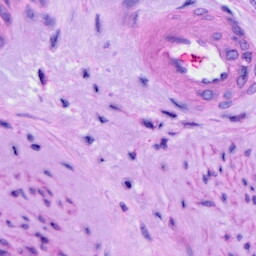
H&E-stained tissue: Cervix